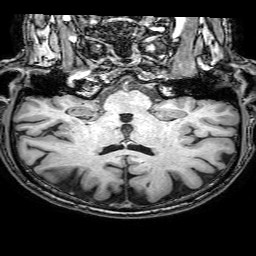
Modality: T1w
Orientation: sagittal
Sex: male
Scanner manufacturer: philips
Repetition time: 0.008105 s
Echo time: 0.00371 s